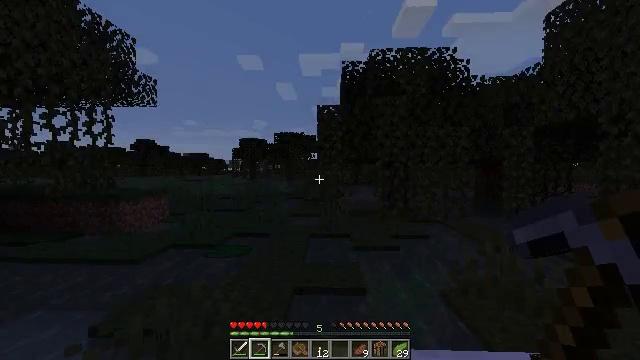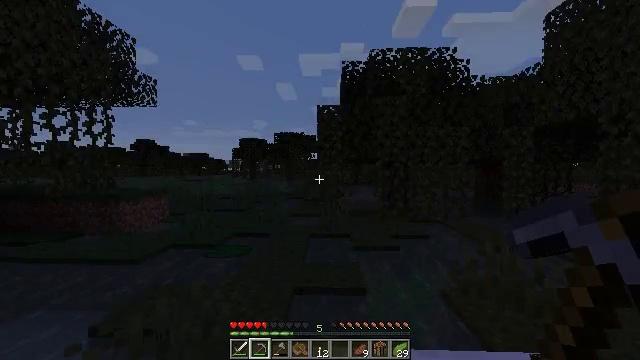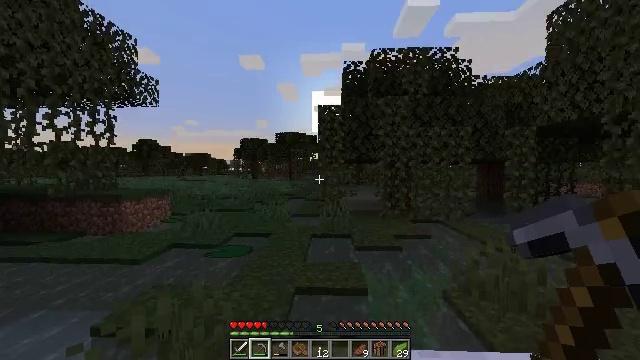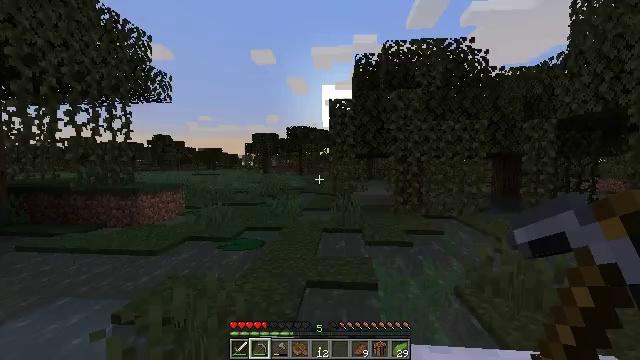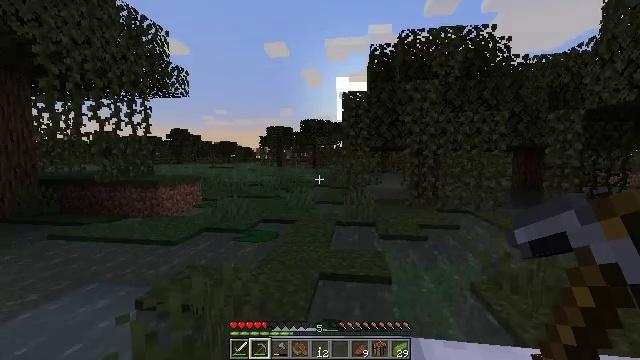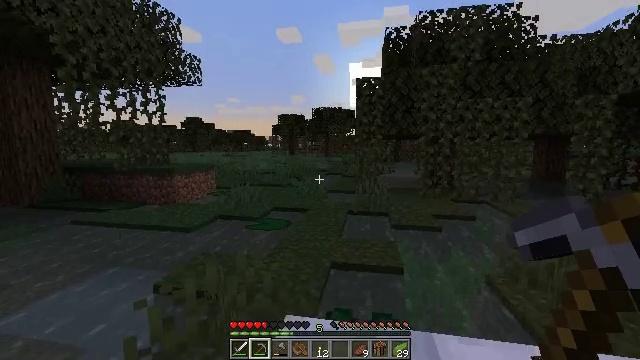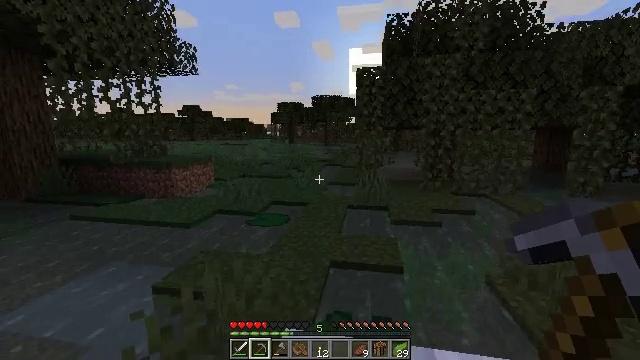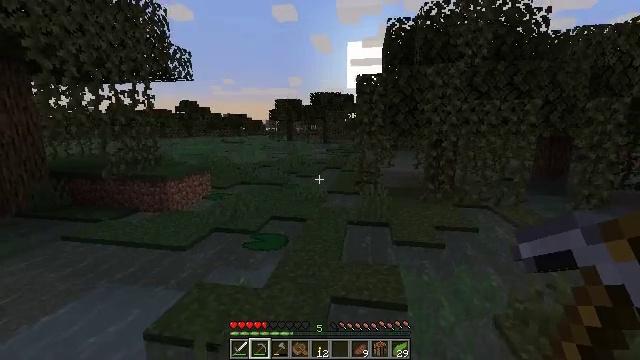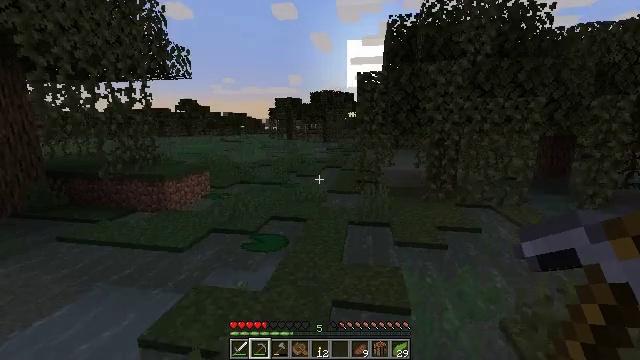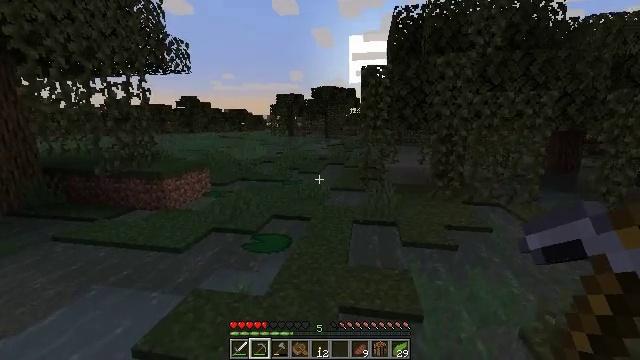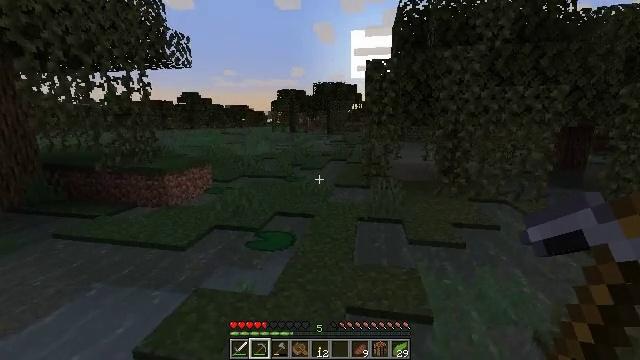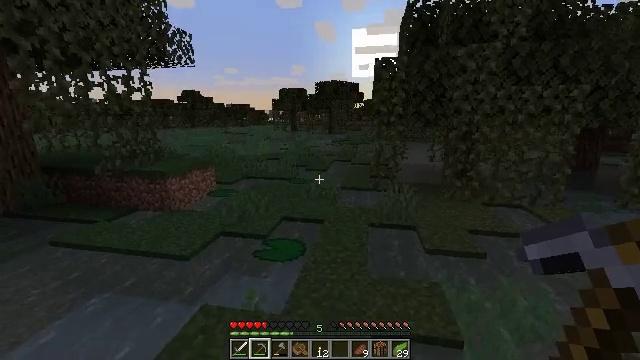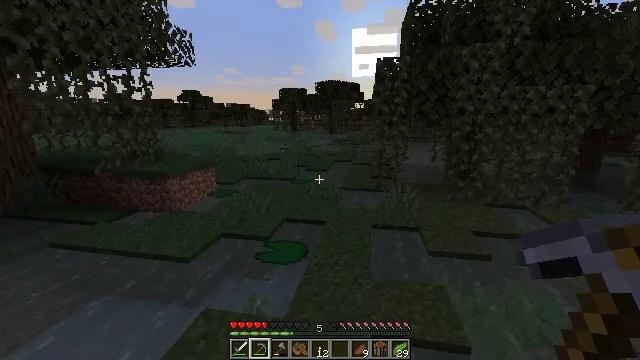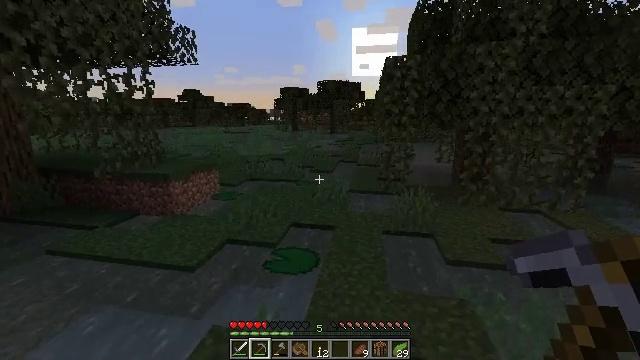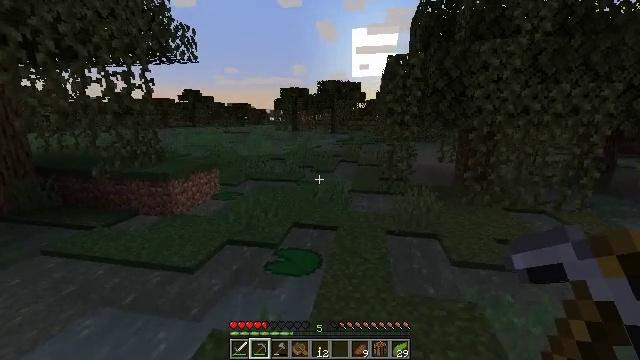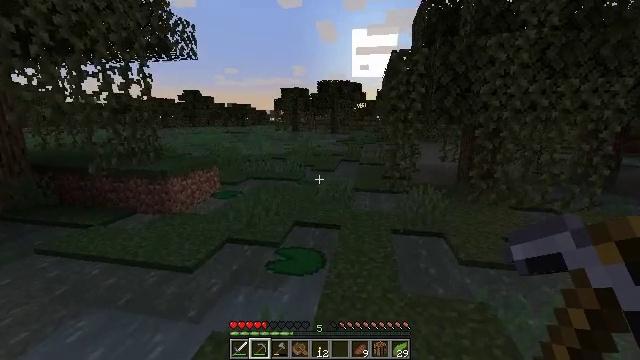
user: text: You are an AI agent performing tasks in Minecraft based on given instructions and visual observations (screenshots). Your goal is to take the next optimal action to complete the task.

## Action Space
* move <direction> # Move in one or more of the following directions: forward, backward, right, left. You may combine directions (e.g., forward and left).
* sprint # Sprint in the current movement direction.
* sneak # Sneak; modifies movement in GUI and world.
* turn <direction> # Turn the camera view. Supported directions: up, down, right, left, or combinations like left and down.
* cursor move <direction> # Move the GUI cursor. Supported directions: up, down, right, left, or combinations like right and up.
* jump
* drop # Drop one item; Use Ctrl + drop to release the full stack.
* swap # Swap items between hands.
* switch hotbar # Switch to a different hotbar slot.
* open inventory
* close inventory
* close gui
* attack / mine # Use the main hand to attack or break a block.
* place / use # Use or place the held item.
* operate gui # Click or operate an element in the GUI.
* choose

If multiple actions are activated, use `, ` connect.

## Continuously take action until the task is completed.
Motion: motion action
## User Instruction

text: Mine the potted red mushroom and its pot.
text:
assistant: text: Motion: no_op
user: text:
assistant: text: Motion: no_op
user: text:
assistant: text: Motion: turn left and down
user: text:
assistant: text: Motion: turn left and down
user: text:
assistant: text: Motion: move forward, turn left and down
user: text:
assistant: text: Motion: move forward, turn down
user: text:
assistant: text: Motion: move forward, turn down
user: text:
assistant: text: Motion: move forward
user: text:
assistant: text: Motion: move forward and move left
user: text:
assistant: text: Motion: move forward and move left
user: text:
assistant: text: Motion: move forward and move left
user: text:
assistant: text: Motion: move forward and move left
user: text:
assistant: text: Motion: move forward and move left
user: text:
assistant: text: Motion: move forward
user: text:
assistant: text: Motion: move forward
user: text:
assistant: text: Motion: move forward
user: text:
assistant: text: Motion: move forward
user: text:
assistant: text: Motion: move forward
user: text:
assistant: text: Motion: move forward, sprint
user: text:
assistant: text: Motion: move forward, sprint, turn right
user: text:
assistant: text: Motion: move forward, sprint, turn right
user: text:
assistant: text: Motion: move forward, sprint, turn right
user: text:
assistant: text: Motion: move forward, sprint, turn right and up
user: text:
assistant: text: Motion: move forward, sprint, turn right and up
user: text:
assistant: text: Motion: move forward, sprint, turn right
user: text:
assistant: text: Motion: move forward, sprint
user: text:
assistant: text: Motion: move forward, sprint
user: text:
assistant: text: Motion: move forward, sprint
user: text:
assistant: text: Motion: move forward, sprint
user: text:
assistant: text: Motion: move forward, sprint